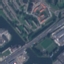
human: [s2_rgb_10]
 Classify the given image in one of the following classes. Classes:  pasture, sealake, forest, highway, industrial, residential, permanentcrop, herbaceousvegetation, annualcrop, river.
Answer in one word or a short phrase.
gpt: Highway